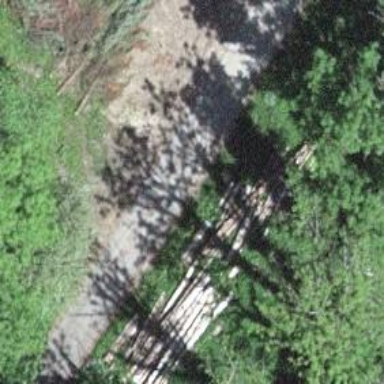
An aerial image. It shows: Culvert tunnel.